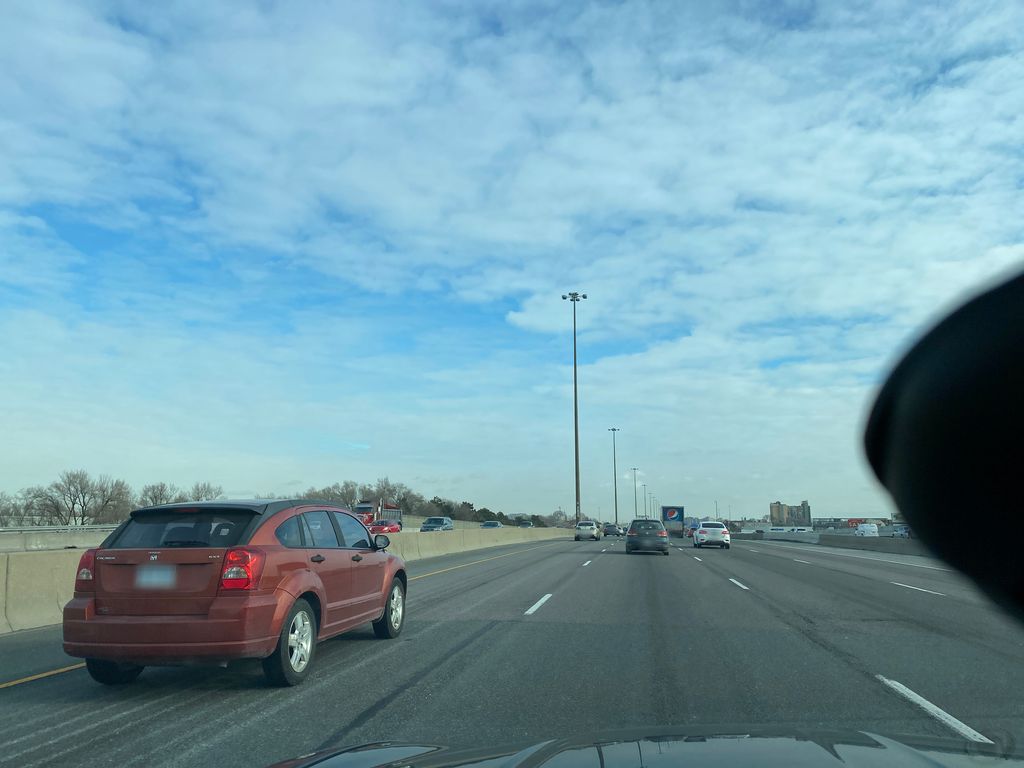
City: toronto